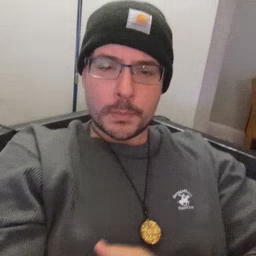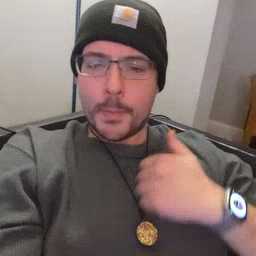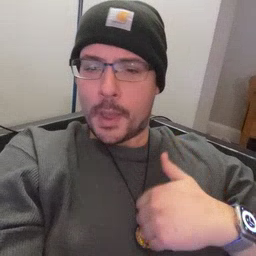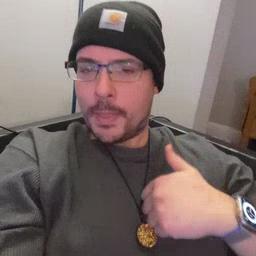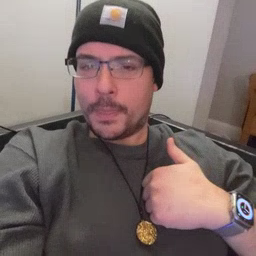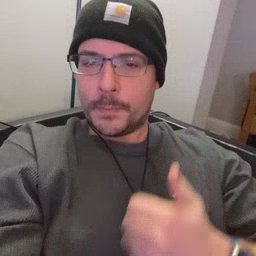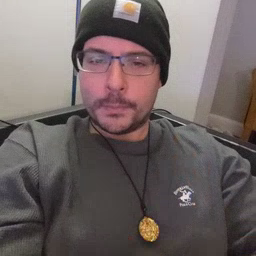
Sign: bath